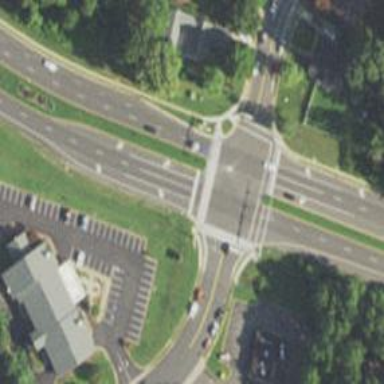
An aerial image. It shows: Marked road crossing.